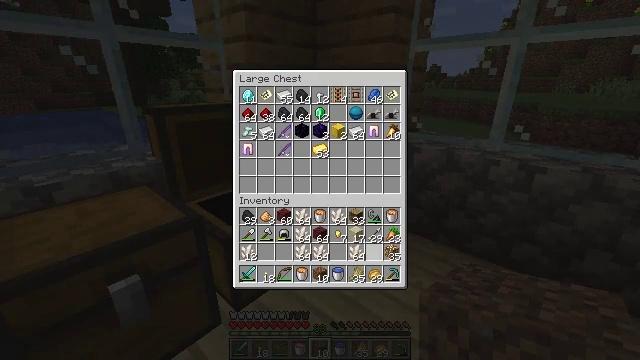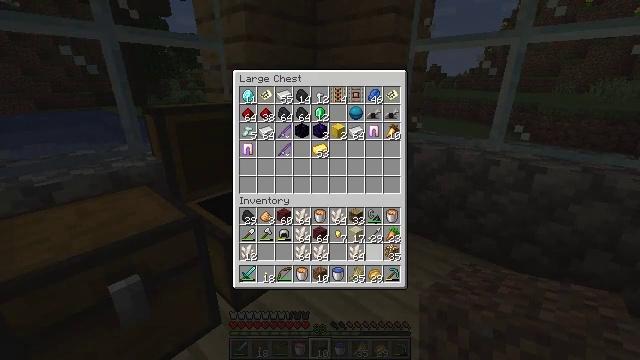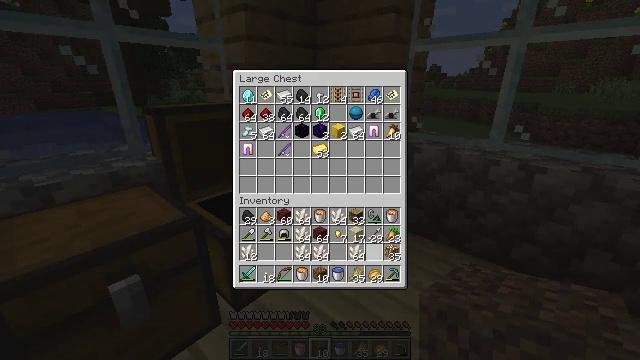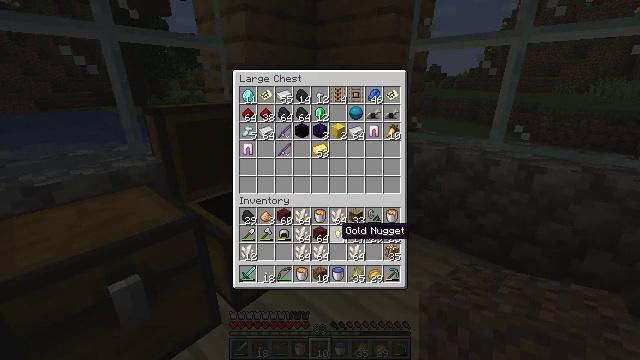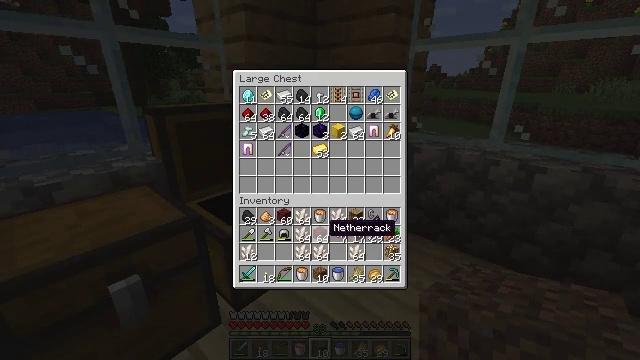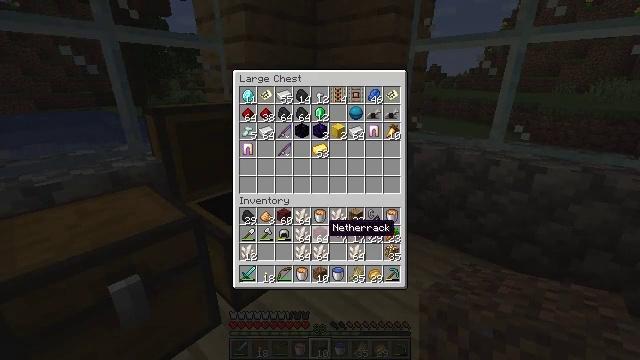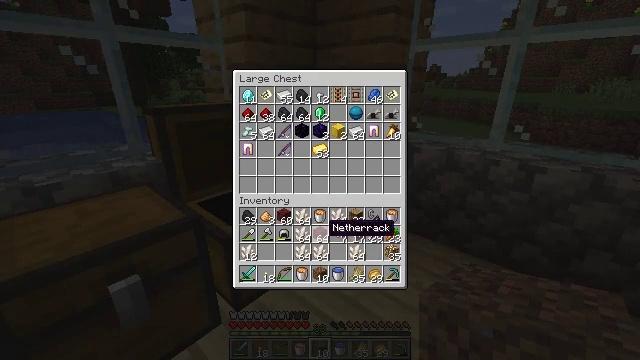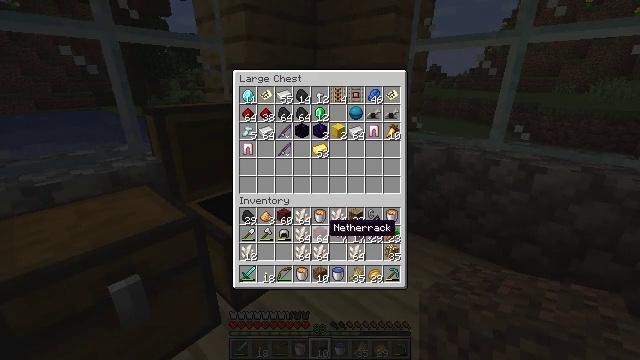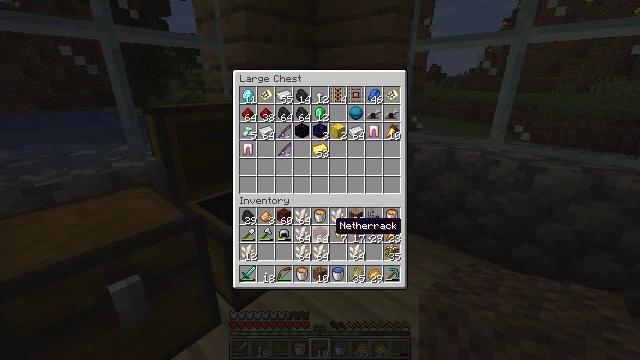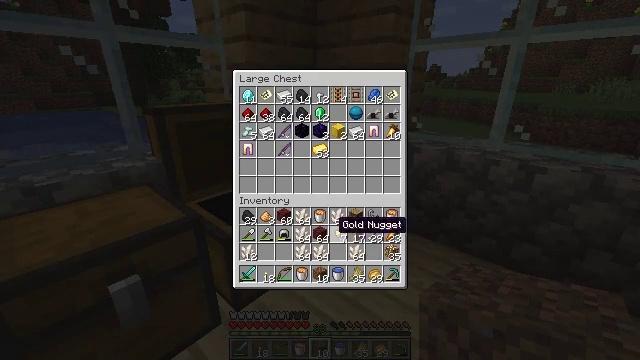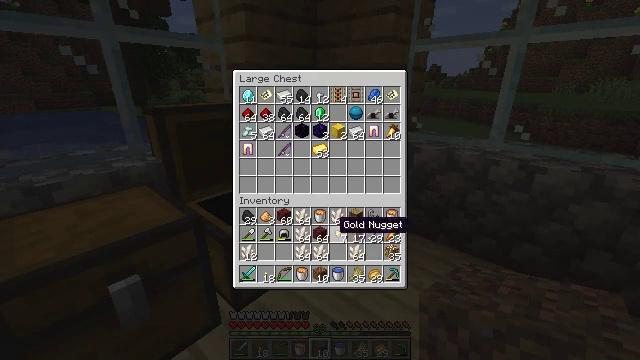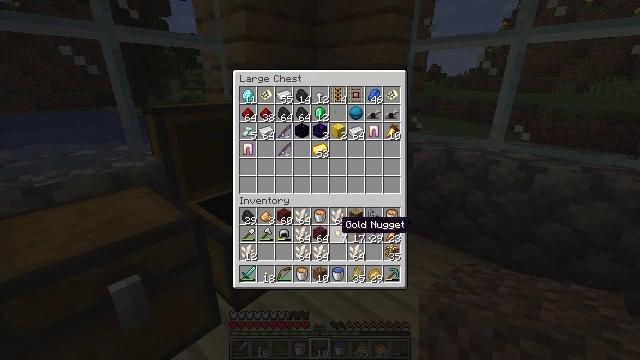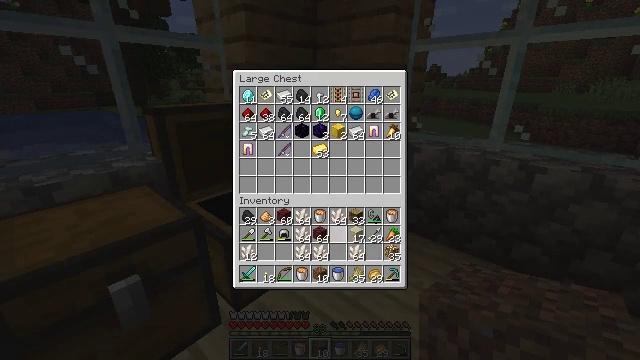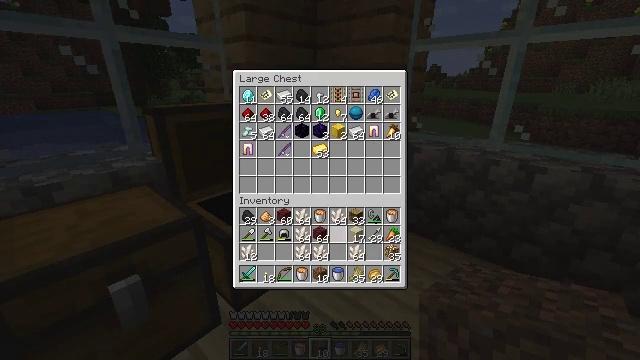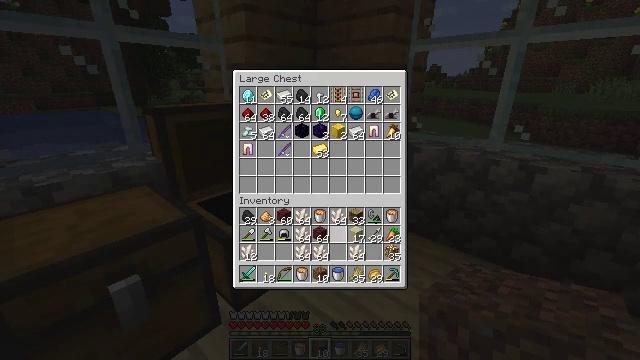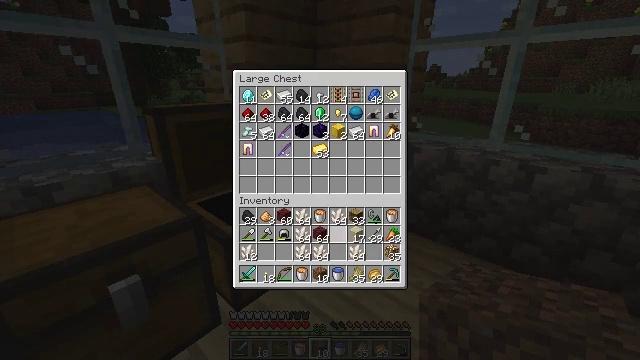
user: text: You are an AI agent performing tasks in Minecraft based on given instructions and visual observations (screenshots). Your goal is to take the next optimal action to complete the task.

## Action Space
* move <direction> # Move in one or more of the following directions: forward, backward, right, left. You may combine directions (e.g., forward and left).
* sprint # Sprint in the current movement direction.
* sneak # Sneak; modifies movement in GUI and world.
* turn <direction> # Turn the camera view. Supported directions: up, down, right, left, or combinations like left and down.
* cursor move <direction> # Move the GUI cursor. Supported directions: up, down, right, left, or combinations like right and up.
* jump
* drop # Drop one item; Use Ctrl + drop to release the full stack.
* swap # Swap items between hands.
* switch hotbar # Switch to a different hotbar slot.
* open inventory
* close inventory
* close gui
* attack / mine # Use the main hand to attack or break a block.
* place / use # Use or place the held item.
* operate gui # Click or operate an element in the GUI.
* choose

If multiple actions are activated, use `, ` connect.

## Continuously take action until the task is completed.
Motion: motion action
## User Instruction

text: Open the crafting table and craft a quartz block with nether quartz.
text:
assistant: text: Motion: sneak, operate gui
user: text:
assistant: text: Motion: sneak, cursor move left
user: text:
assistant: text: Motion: sneak, cursor move left and up
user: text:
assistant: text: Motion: sneak, cursor move left
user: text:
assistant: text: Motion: sneak
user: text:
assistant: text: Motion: sneak
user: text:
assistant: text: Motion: sneak
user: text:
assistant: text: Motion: sneak
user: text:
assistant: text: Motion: sneak
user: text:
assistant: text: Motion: sneak
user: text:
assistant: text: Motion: sneak
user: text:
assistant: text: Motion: sneak, operate gui
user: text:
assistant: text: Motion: sneak, operate gui
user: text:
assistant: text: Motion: sneak, operate gui
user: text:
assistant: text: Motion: sneak
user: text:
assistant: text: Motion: sneak, cursor move left and down
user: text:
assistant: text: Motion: sneak, cursor move left
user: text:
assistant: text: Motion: sneak, cursor move left
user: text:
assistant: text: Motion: sneak, cursor move left and up
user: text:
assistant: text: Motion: sneak, cursor move left and up
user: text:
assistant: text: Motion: sneak, cursor move left and up
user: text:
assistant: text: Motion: sneak, cursor move left and up
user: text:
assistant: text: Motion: cursor move left
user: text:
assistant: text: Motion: cursor move left
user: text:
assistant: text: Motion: cursor move left
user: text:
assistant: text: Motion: no_op
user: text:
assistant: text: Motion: no_op
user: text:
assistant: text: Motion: no_op
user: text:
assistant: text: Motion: no_op
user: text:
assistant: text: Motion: no_op